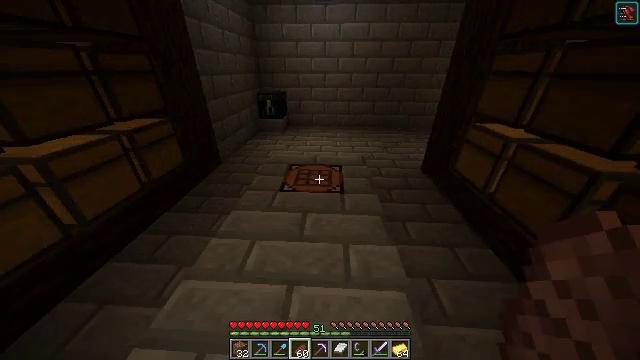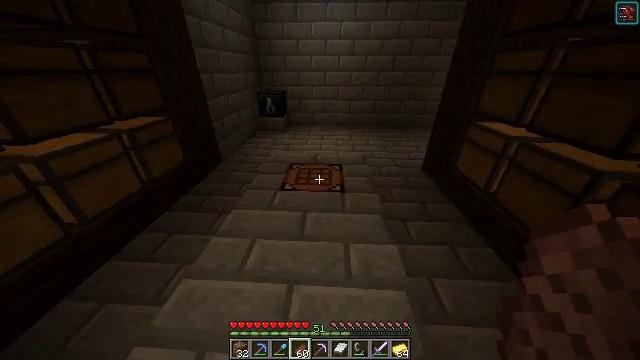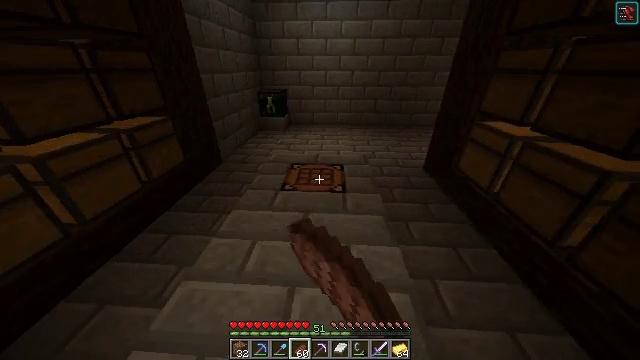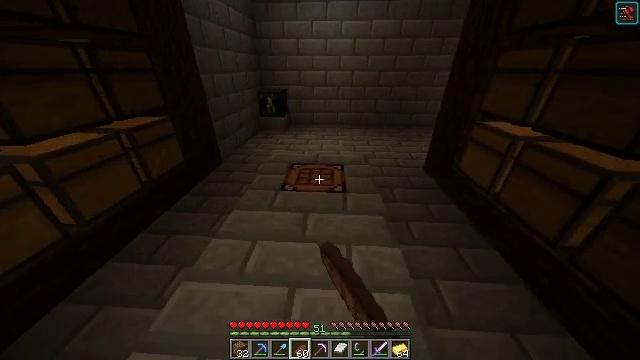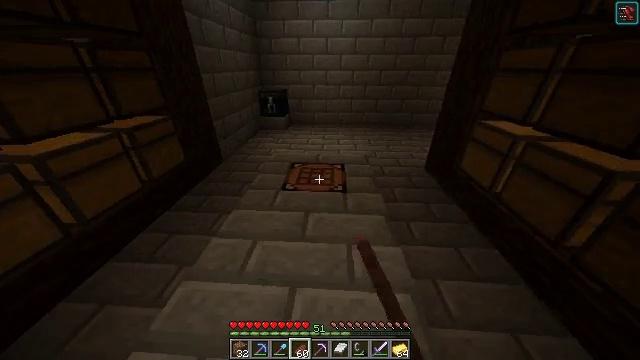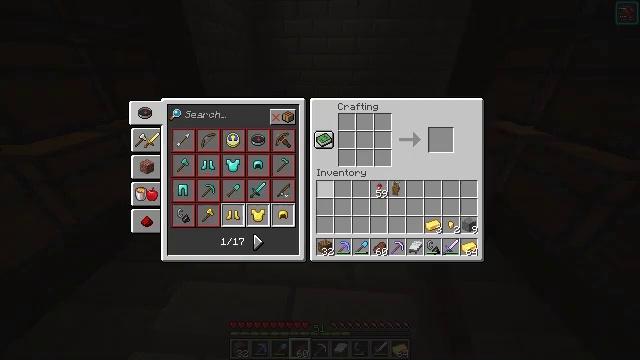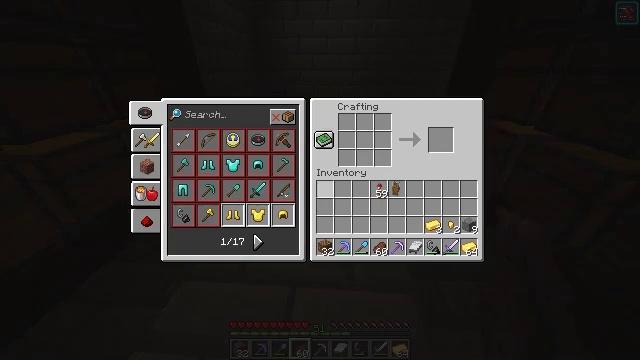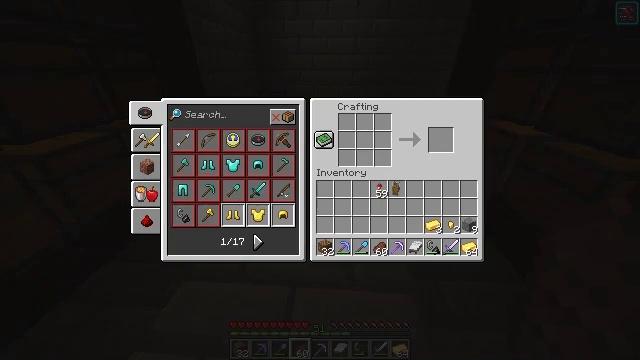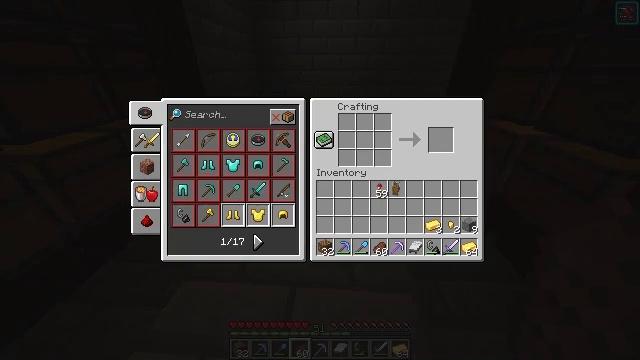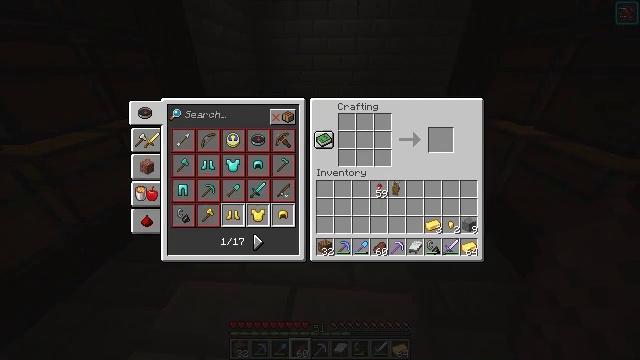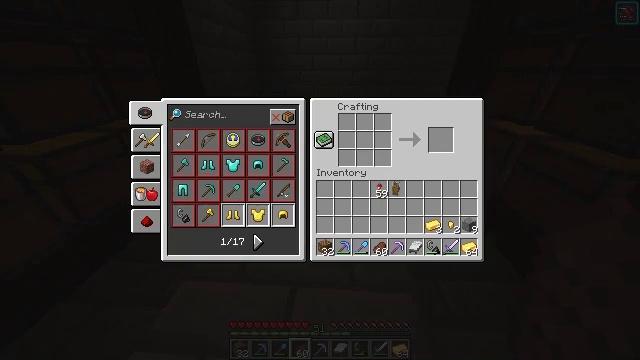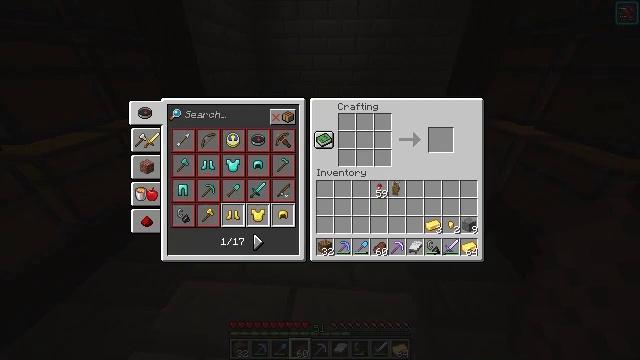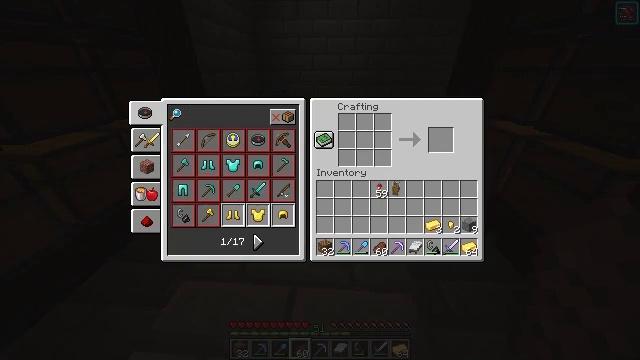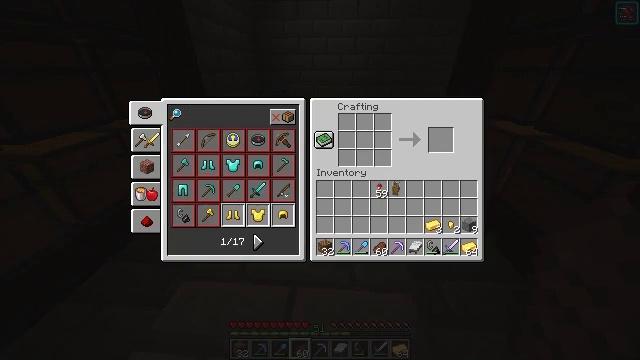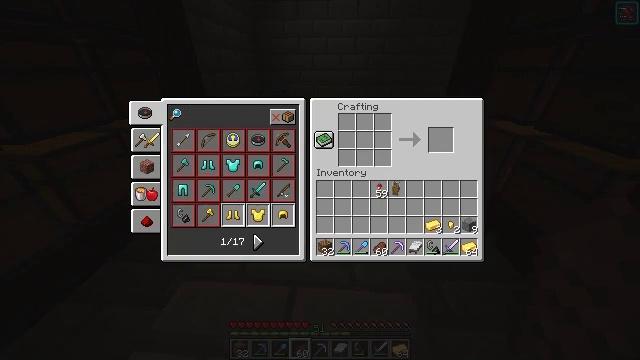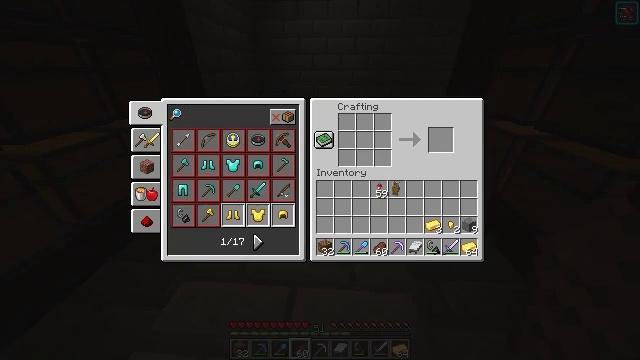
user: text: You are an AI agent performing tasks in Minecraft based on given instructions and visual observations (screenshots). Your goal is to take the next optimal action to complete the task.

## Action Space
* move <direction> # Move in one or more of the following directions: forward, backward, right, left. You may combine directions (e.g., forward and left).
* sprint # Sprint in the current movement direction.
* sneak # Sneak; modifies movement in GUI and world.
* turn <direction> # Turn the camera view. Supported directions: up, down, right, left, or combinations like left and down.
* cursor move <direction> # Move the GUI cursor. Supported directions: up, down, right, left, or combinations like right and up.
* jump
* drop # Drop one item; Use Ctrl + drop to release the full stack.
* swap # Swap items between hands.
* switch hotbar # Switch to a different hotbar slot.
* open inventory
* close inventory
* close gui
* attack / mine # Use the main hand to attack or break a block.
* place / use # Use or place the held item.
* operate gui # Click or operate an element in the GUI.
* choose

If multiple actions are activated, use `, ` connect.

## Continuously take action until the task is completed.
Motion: motion action
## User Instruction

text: Combine gold ingots in the crafting table to get a gold block.
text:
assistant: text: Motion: use / place
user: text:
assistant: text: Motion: no_op
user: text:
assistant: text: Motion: no_op
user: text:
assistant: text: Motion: no_op
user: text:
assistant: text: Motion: open gui
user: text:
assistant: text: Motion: no_op
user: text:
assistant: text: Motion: cursor move left and up
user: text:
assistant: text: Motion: cursor move left and up
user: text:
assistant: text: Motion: no_op
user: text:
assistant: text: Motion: no_op
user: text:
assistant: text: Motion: no_op
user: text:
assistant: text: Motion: operate gui
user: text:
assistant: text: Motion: operate gui
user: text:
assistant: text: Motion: no_op
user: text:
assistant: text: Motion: no_op
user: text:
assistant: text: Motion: no_op
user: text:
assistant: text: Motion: no_op
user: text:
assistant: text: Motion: no_op
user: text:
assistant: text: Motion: no_op
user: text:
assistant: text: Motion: no_op
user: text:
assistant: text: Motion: no_op
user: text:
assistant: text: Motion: no_op
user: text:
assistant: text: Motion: move right
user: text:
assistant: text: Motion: move right
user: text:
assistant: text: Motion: no_op
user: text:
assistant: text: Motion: no_op
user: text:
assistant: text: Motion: cursor move down
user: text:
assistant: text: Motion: cursor move right and down
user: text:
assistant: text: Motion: sneak, cursor move right
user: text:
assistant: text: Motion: sneak